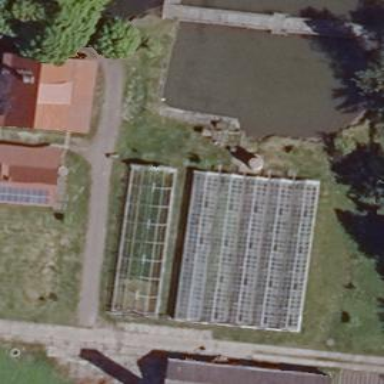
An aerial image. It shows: Greenhouse.